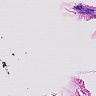
Metastatic tissue present: no